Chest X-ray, PA view. Patient: 67 years old, sex M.
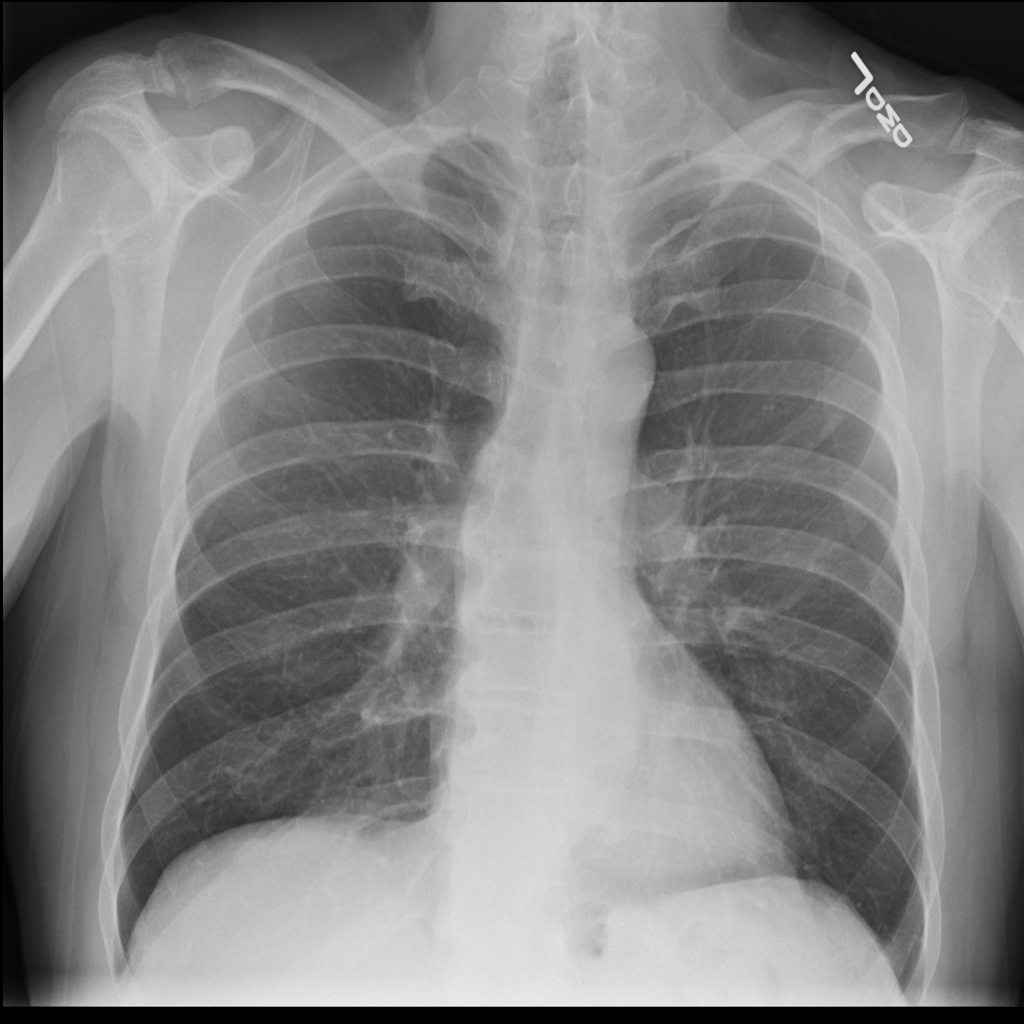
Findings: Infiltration